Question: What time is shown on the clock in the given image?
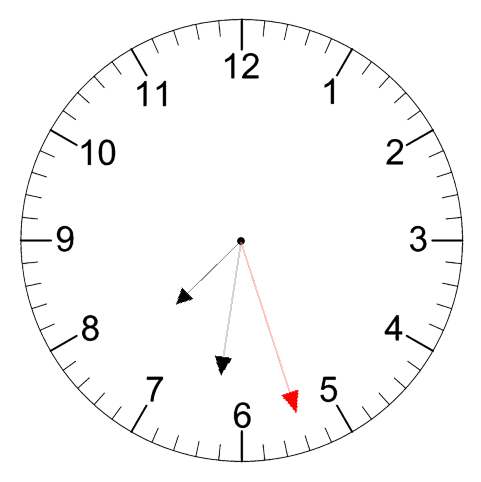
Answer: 07:31:27